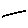
Label: line